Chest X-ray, AP view. Patient: 52 years old, sex F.
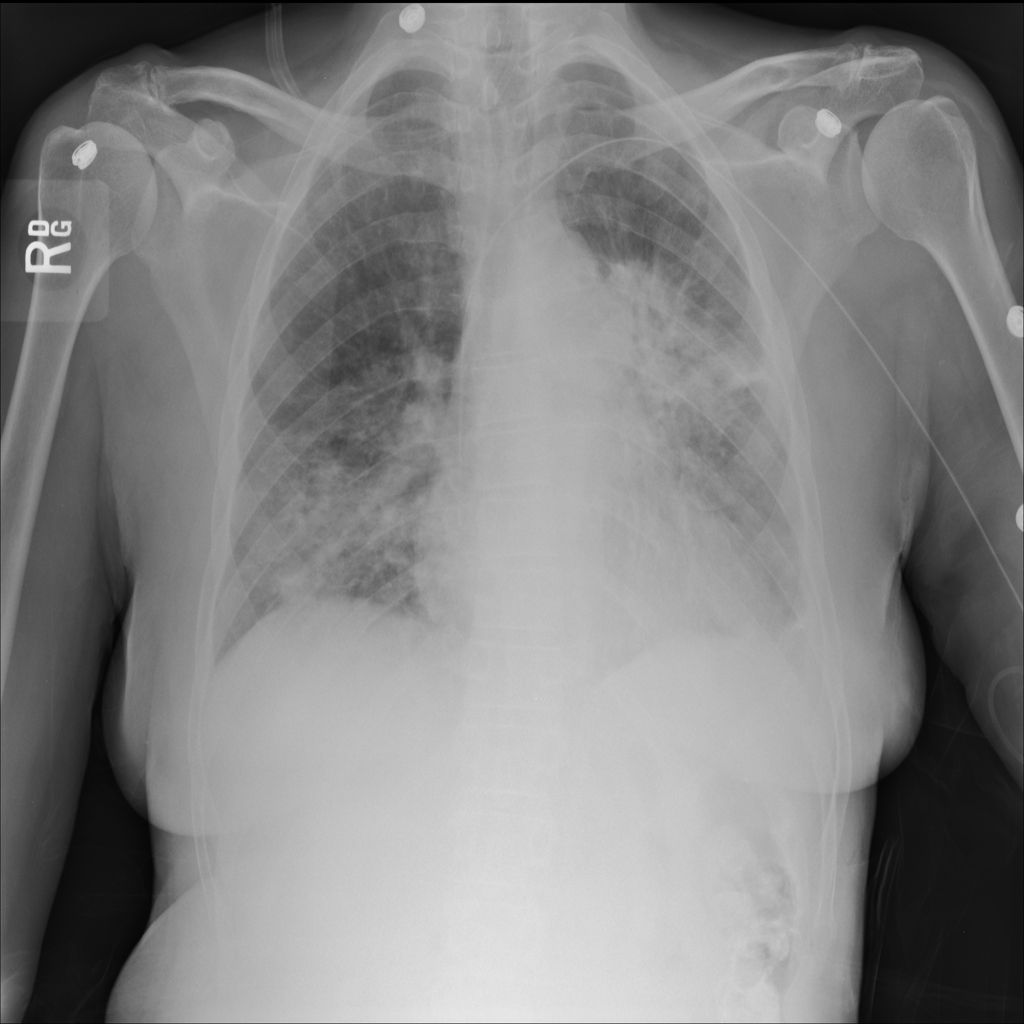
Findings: Atelectasis, Effusion, Infiltration